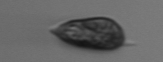
Label: Prorocentrum_triestinum